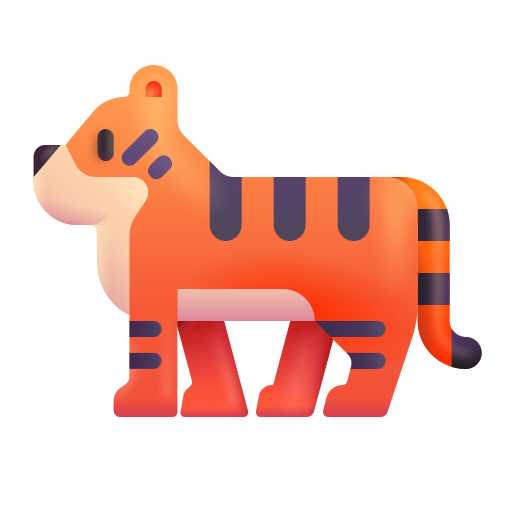
tiger color